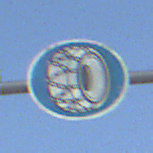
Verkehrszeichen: SchneekettenVorgeschrieben
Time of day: SunriseSunset
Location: Outdoor (Urban)
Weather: Clear
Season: NotSpecified
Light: Natural